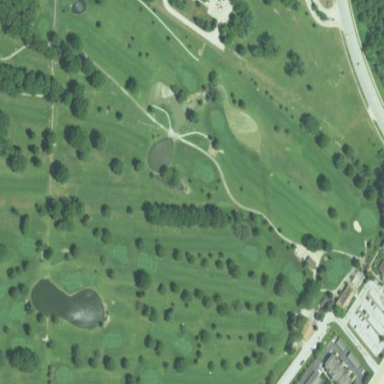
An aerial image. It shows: Golf course surrounded by greenery.